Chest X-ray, PA view. Patient: 63 years old, sex F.
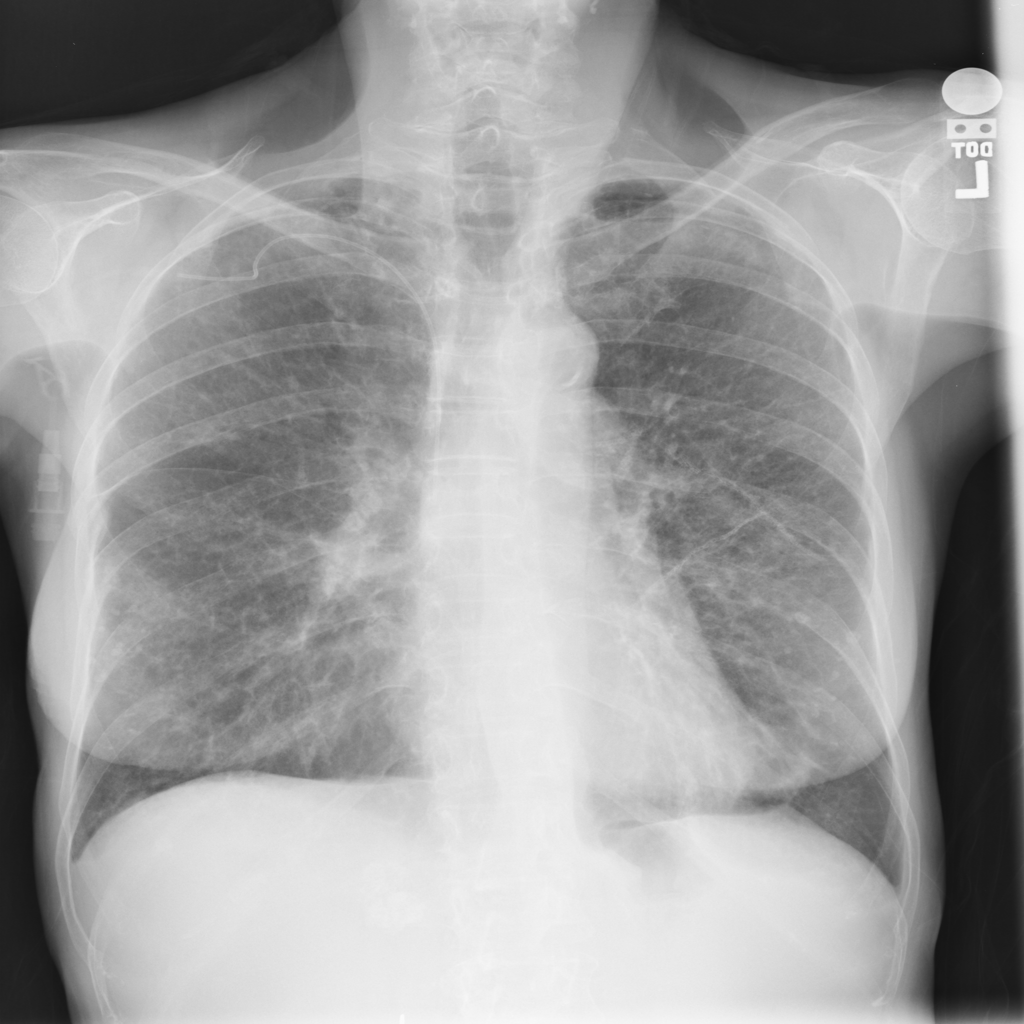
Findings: No Finding